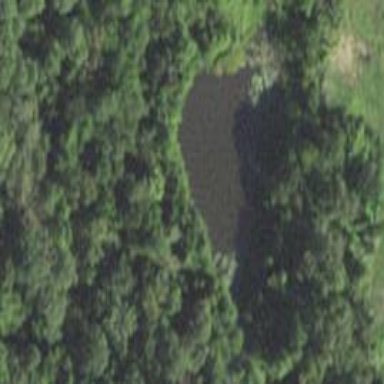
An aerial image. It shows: Pond with natural water.